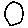
Label: circle